Field crop: maize
Growth stage: 2
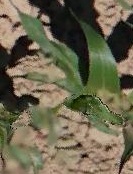
Species: maize